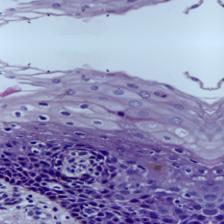
Diagnosis: OSCC